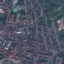
Land use / land cover: Residential